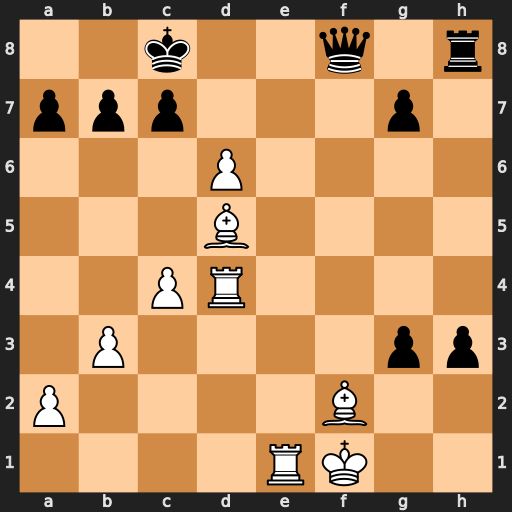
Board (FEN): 2k2q1r/ppp3p1/3P4/3B4/2PR4/1P4pp/P4B2/4RK2
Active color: w
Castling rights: -
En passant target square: -
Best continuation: d7+ Kd8 Re8+